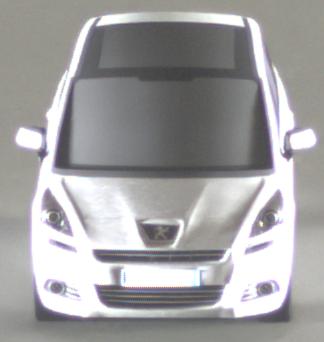
Make: Peugeot
Model: 5008 120 VTi
Detailed model: 5008 (I) Van
Model produced from: 2009/10
Model produced until: 2011/07
Doors: 5
Color: white
Road condition: dry road
Daytime: midday
Contrast: medium contrast